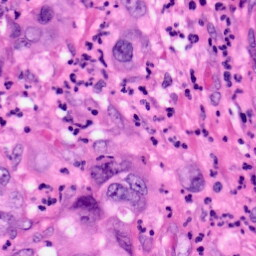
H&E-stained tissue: Pancreatic